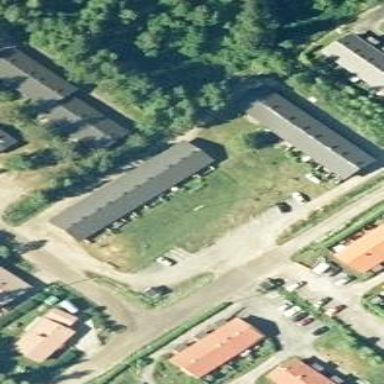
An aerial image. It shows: Terrace building.